Question: There used to be a contextual detach option for views in Eclipse. Here is a screenshot of it from Eclipse Juno for example.

I am using Eclipse Kepler for Java and I don't see all of these options when I right click on a view's name, such as "Outline". All I see is the option to close it, none of the other options are available to me. The same context menu is displayed in the docs for both <URL>.
Where have they moved this option? Did they in fact remove it? What options do I have for detaching views?
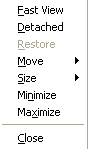
Answer: You can grab specific tab and drop it outside eclipse, for example onto a titlebar, so it won't attach itself to different view but will become detached. I hope it helps :)